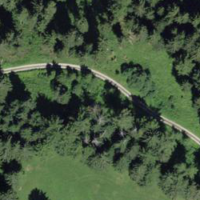
EUNIS habitat code: 43
Species observed at this site:
Saxifraga rotundifolia